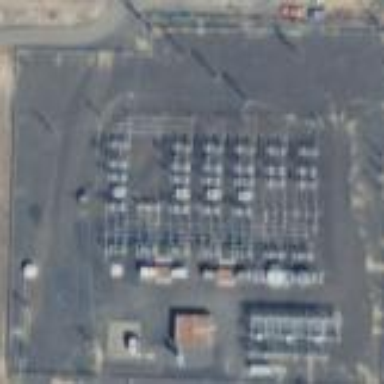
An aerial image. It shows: Power substation.